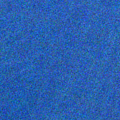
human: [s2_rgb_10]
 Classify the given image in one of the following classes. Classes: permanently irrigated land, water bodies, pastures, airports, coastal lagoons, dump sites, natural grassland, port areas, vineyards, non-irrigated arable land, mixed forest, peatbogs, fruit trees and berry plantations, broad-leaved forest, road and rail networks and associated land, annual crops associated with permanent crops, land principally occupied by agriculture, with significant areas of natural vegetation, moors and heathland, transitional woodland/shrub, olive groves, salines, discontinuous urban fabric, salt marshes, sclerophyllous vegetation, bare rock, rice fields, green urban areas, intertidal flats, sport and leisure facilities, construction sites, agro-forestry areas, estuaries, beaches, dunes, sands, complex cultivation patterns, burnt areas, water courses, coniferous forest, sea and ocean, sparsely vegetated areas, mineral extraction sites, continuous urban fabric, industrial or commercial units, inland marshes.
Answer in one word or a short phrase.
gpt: sea and ocean